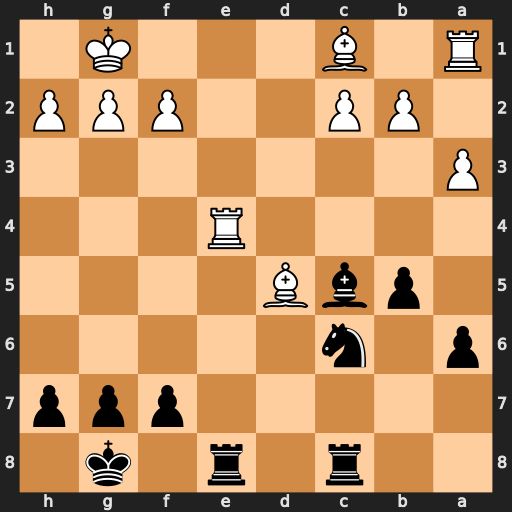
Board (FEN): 2r1r1k1/5ppp/p1n5/1pbB4/4R3/P7/1PP2PPP/R1B3K1
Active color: b
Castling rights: -
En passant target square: -
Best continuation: Red8 c4 bxc4 Bxc4 Rd1+